Interaction volume radius: 10 \u00c5
Interaction volume height: 25 \u00c5
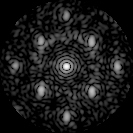
Disorder parameter: 0.3908